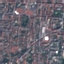
Land use / land cover class: Residential